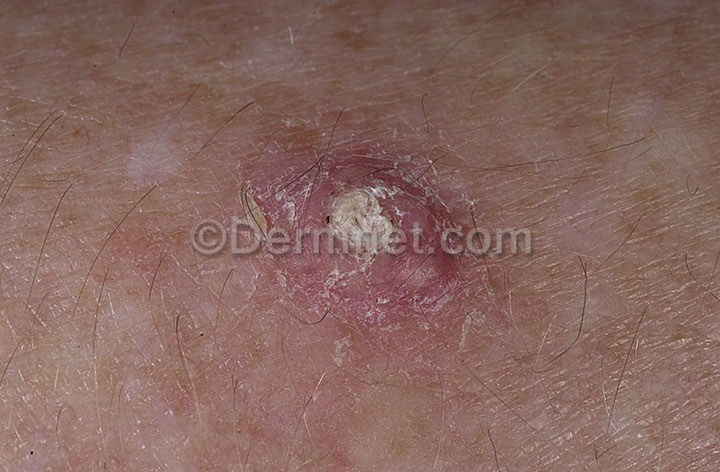
Disease: Seborrheic Keratoses and other Benign Tumors